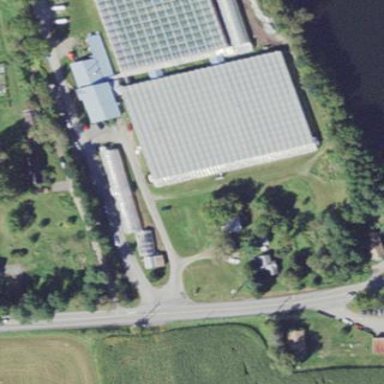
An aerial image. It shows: Greenhouse.